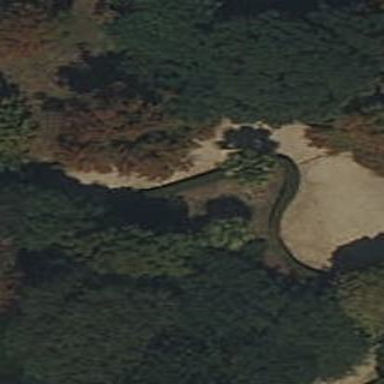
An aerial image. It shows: Garden that is leisure land.